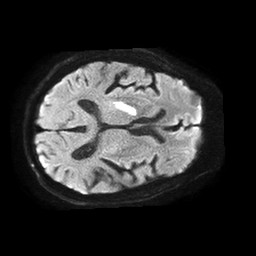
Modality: TRACE
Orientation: axial
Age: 73
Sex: male
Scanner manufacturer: philips
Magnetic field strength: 1.5 T
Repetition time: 4.6 s
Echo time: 0.08631 s